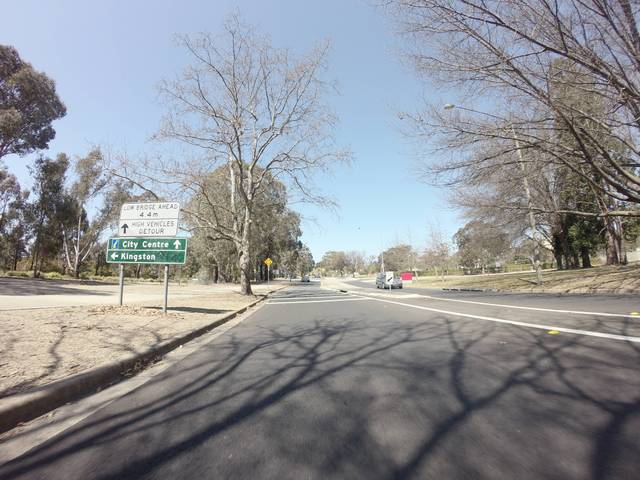
Region: Australia
Coordinates: -35.302, 149.136